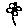
Label: flower